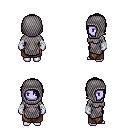
a pixel art fantasy rpg character, female body template, dark elf, purple skin, chain mail, robe skirt, brown bangs hairstyle, chain hood, white cloth bandages, four views (front, back, left, right), 2x2 character sprite sheet, small pixel art, hard edges, no anti-aliasing